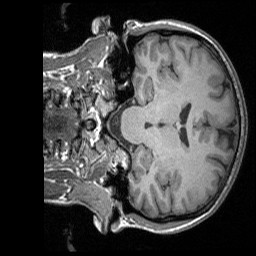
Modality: T1w
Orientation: coronal
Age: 23
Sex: female
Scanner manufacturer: siemens
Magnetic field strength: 3 T
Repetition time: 1.9 s
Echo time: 0.00252 s